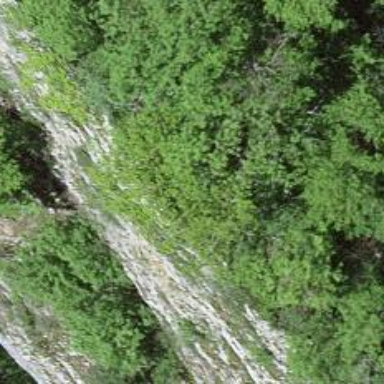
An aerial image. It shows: Natural cliff.